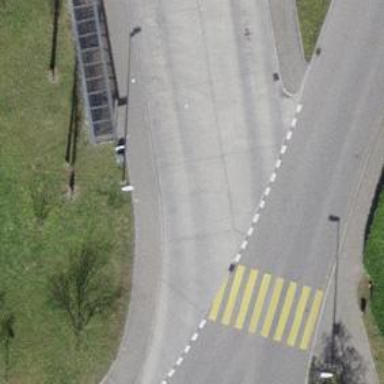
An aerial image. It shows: Platform for public transport is situated by the road.